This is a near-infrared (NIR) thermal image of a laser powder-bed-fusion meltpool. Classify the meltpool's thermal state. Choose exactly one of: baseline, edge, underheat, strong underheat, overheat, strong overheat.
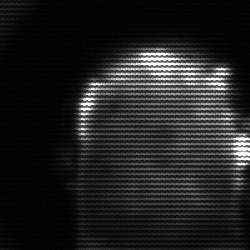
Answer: baseline